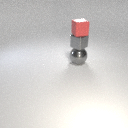
small red rubber cube above small gray metal cube